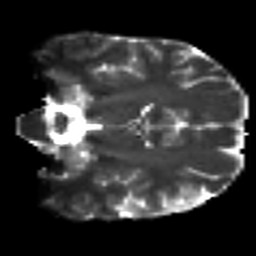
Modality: T2w
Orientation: coronal
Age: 22
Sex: female
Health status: healthy
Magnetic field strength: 3 T
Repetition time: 8.4 s
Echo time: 0.0926 s